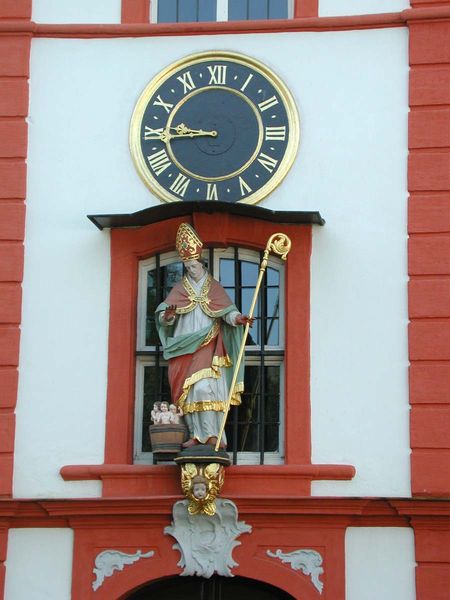
Titel: Spital
Schlagwörter: hand, mann, weiß, kirchturm, fenster, handschuhe, tür, rot, kappe, gesicht, rahmen, gitter, kirche, gold, stehend, turm, engel, statue, kopfbedeckung, stab, mauer, bischof, uhr, eingang, priester, kapelle, heiliger, glasscheiben, zeit, eimer, prophet, zeiger, uhrturm, martin, uhrzeit, nikolaus, kirchenuhr, clock, engelsgesicht, church, heilige martin, uhrt